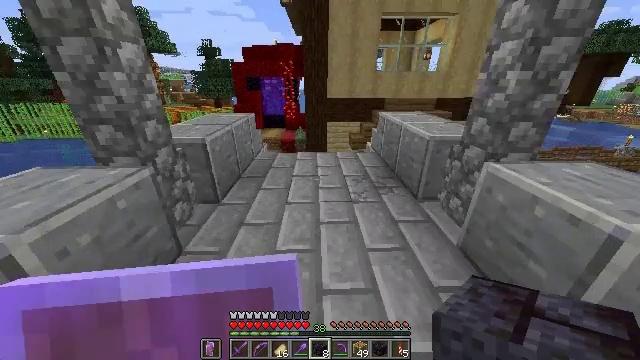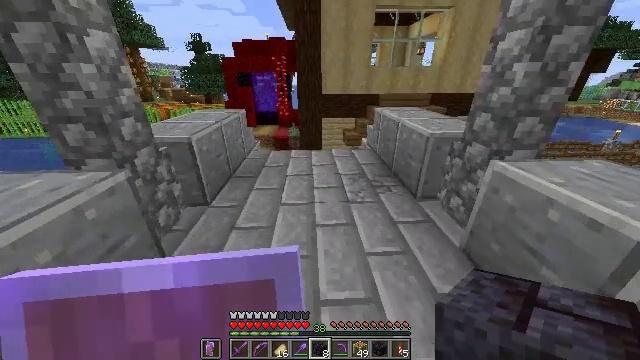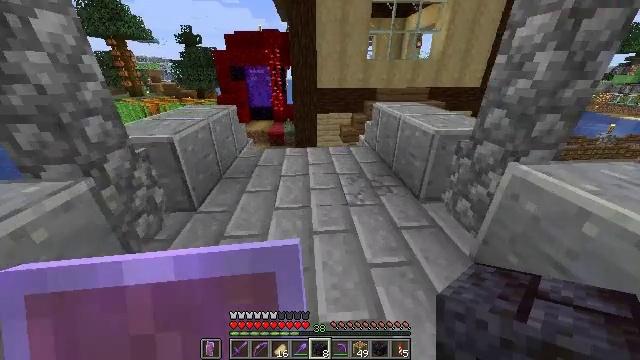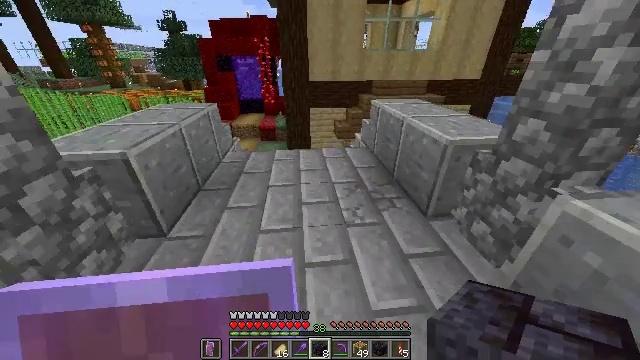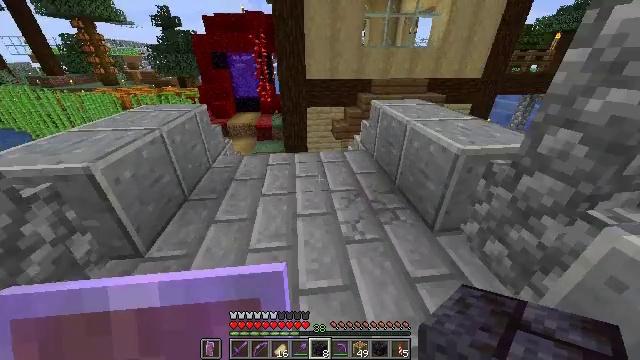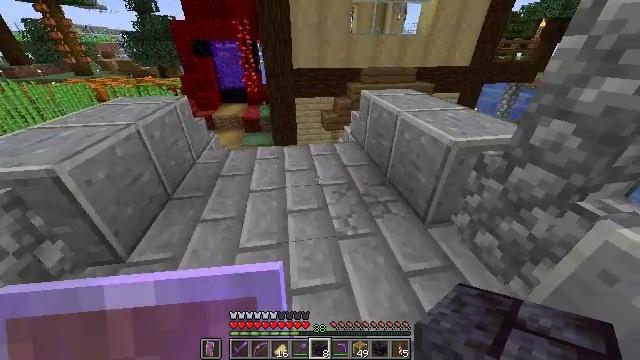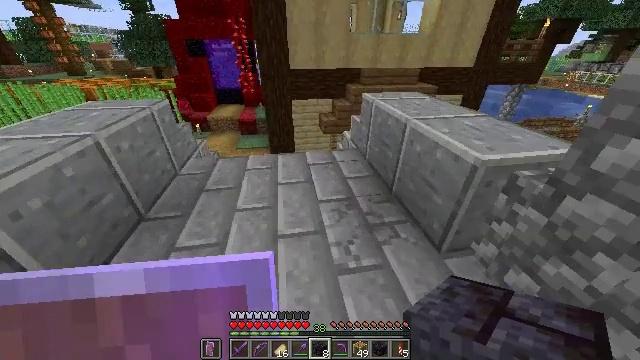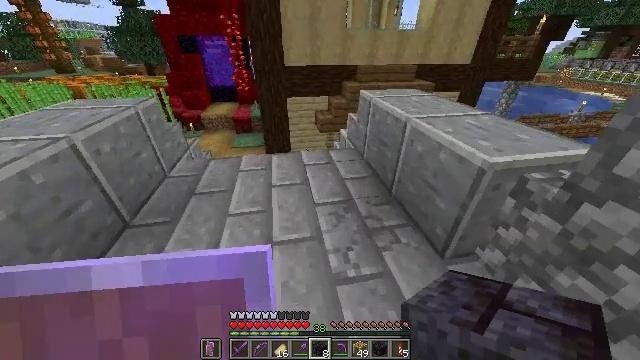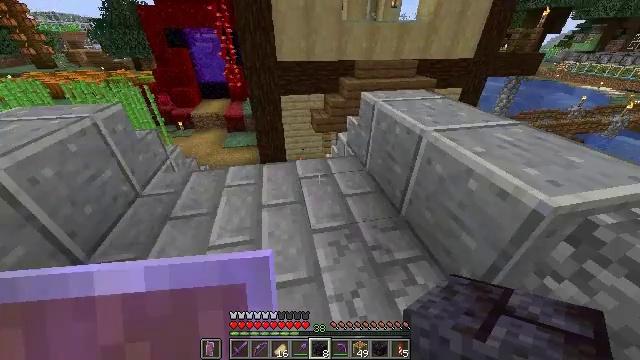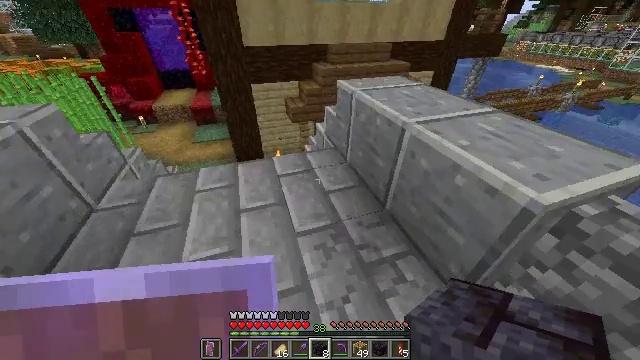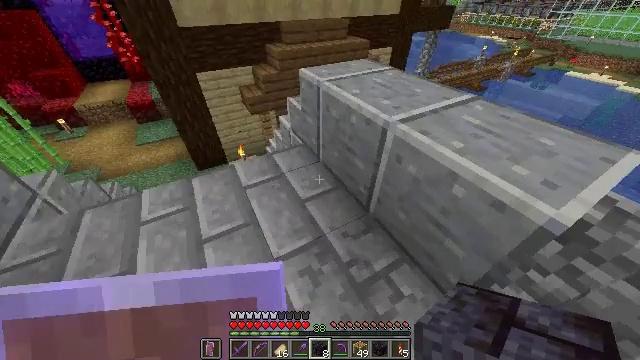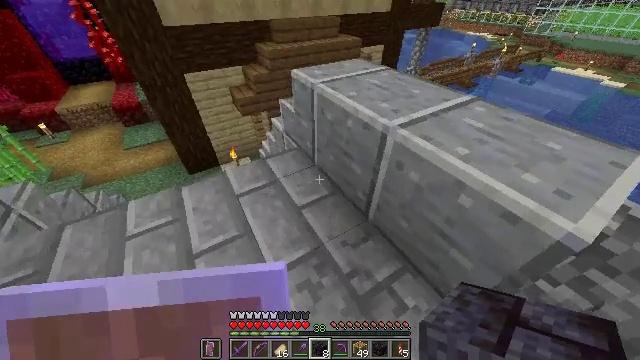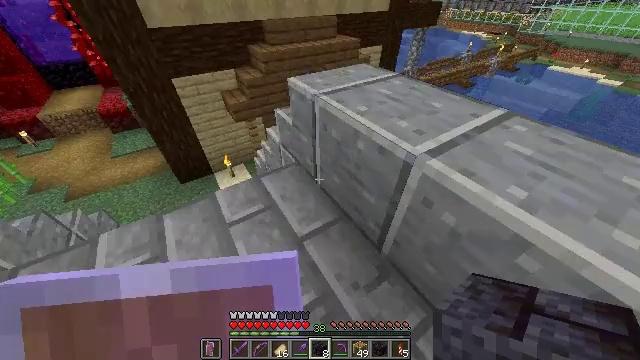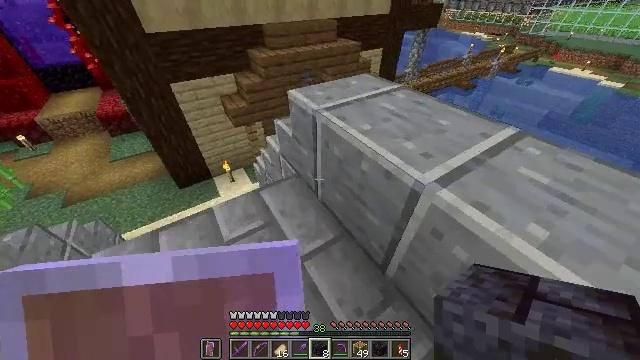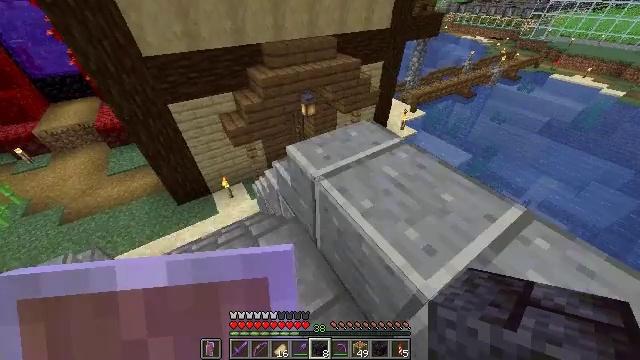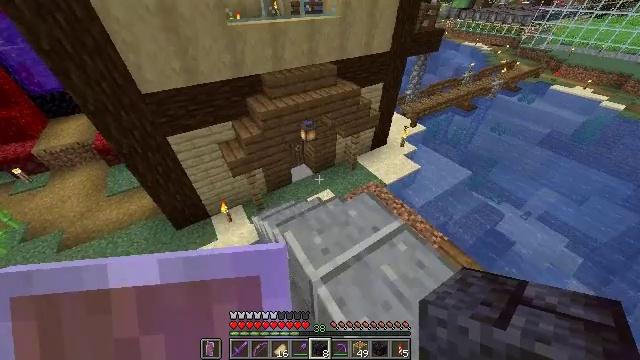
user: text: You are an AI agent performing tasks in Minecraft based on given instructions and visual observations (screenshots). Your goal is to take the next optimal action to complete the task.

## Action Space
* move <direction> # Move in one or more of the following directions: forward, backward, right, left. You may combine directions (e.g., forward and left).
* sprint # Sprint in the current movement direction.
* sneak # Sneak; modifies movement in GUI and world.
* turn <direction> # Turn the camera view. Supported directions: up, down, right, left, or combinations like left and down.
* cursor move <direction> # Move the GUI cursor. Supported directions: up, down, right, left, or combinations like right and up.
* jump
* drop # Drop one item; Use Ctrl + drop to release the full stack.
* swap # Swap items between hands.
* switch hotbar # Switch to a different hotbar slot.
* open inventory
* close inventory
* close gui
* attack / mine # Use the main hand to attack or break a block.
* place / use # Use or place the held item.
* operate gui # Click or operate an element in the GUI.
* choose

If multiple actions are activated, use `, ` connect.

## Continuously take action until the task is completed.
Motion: motion action
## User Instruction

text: craft item cracked polished blackstone bricks
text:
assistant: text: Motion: move forward, sprint, turn right and down
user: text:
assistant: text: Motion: move forward, sprint, turn right and down
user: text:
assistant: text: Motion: move forward, sprint, turn right and down
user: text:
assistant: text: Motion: move forward, sprint
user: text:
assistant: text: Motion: move forward, sprint, turn right and down
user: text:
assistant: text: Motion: move forward, sprint
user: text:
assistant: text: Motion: move forward, sprint, turn right
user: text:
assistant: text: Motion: move forward, sprint, turn right and down
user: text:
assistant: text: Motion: move forward, sprint, turn right and down
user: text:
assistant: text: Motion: move forward, sprint, turn right and down
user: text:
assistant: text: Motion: move forward, sprint, turn right
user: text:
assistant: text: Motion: move forward, sprint, turn right
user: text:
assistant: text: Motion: move forward, sprint, jump
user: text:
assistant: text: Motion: move forward, sprint, jump
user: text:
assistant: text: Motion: move forward, sprint, jump
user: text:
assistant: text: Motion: move forward, sprint, jump
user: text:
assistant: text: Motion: move forward, sprint
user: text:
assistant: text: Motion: move forward, sprint, turn right
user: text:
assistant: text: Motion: move forward, sprint
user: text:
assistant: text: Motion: move forward, sprint
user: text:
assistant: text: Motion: move forward, sprint
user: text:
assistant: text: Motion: move forward, sprint
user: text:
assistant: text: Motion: move forward, sprint
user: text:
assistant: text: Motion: move forward, sprint
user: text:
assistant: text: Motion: move forward, sprint
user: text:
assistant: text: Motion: move forward, sprint
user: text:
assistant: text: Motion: move forward, sprint
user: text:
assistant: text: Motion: move forward, sprint
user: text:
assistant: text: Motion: move forward, sprint
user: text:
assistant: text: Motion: move forward, sprint, turn left and up